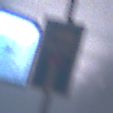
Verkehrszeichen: SackgasseRadverkehrFussgaengerDurchlaessig
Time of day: Night
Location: Outdoor (Urban)
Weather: Overcast
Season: Winter
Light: Artificial